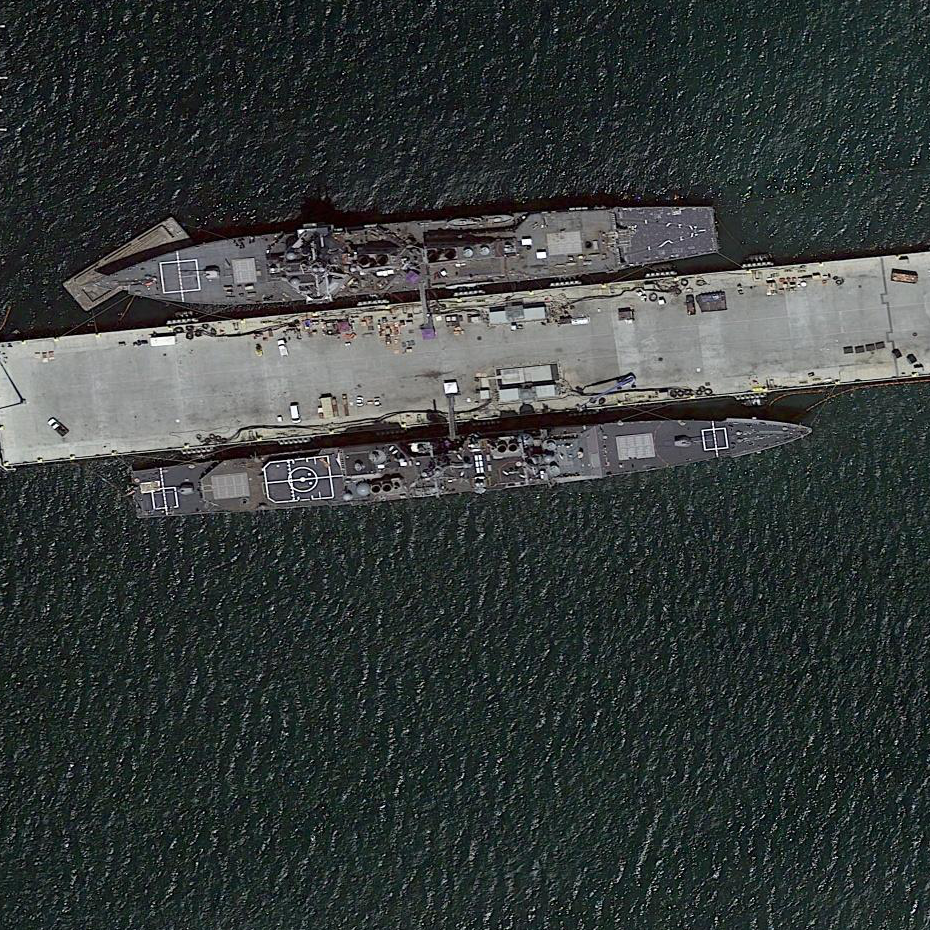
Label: cruiser